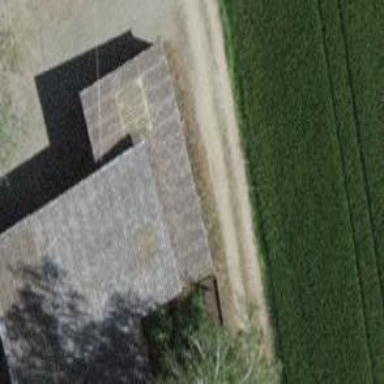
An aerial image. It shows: Shed building.